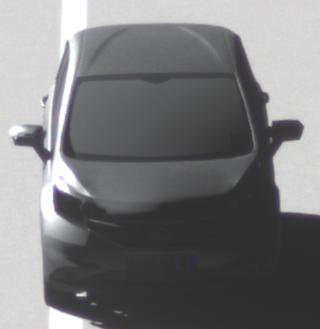
Make: Nissan
Model: Note 1.2
Detailed model: Note (E12) (10/13 - 12/16)
Model produced from: 2013/10
Model produced until: 2015/09
Doors: 5
Color: gray
Road condition: dry road
Daytime: midday
Contrast: high contrast